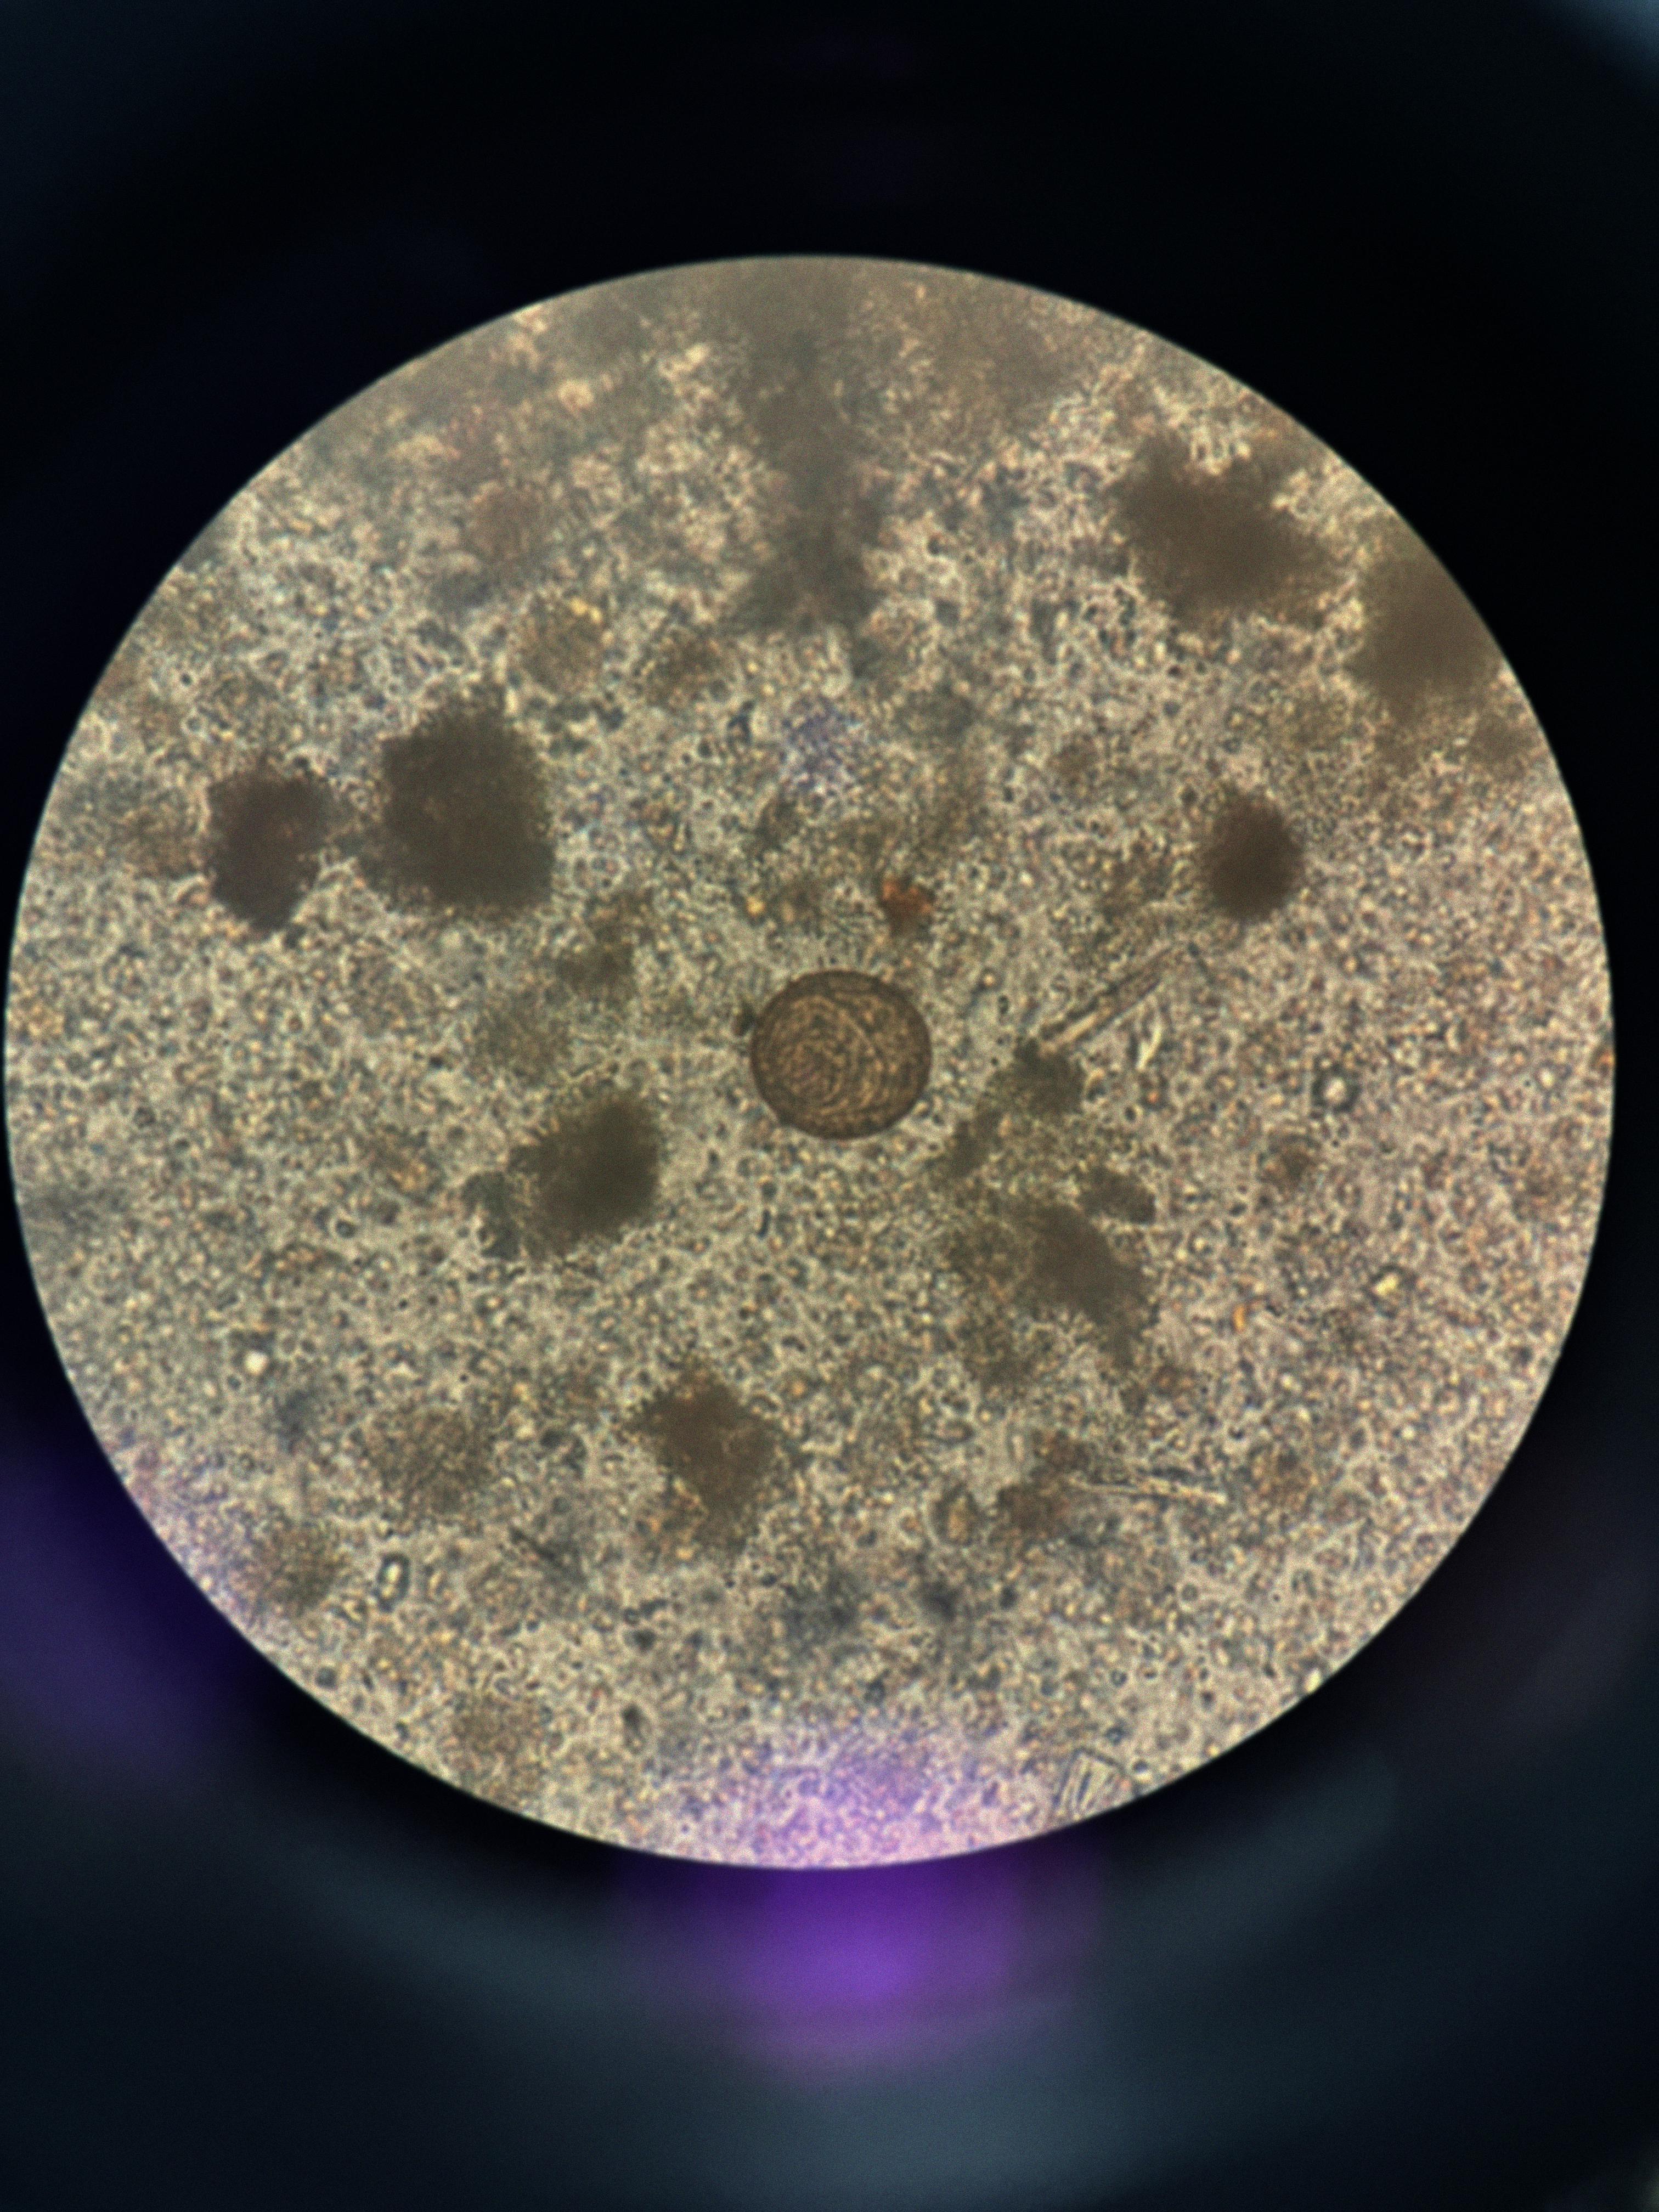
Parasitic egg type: Hymenolepis diminuta